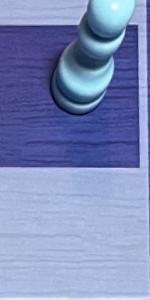
Label: Empty